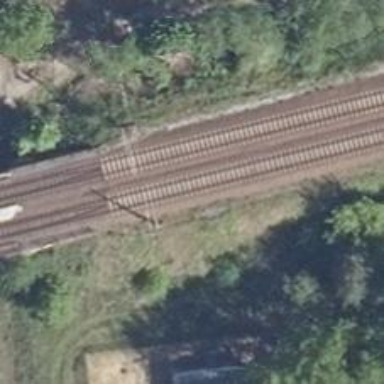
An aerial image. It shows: Railway track with contact lines for electrification.